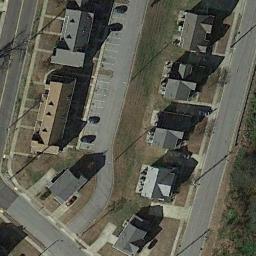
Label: medium_residential